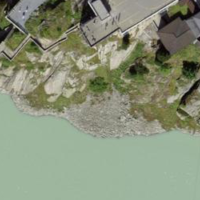
EUNIS habitat code: 31
Species observed at this site:
Aglais urticae